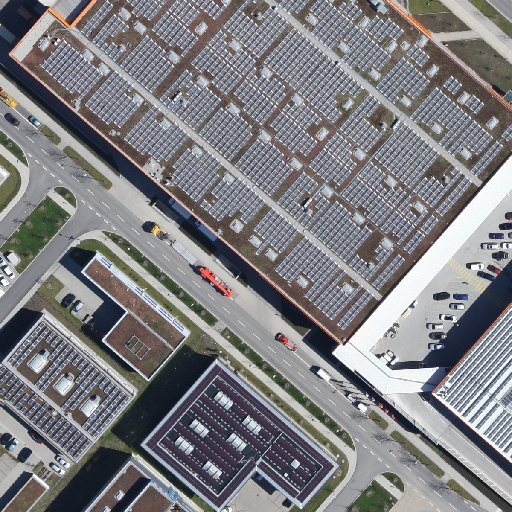
Referring expression: impervious surface